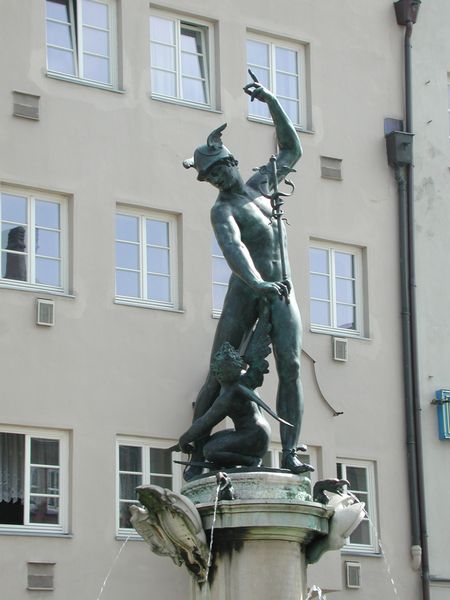
Titel: Merkurbrunnen in Augsburg
Künstler: Adriaen de Vries
Standort: Augsburg, Moritzplatz (EU - D - B)
Schlagwörter: blau, flügel, mann, nackt, wasser, grün, fenster, finger, hell, lampe, laterne, marmor, säule, blick, gebäude, haus, beige, wand, arm, stein, spiegel, sonne, kind, brunnen, engel, putte, skulptur, statue, stab, tag, bronze, foto, beton, torso, knien, schlange, degen, helm, wappen, eros, hermes, merkur, amor, flügelhelm, wasserspeier, cupido, dachrinne, standbild, armor, erhobene hand, speier, gekippt, vogelkopf, neptun, merkurstab, flügelschuhe, flügelhut, hermesstab, eskulap, statue engel, petasos, brunnenspeier